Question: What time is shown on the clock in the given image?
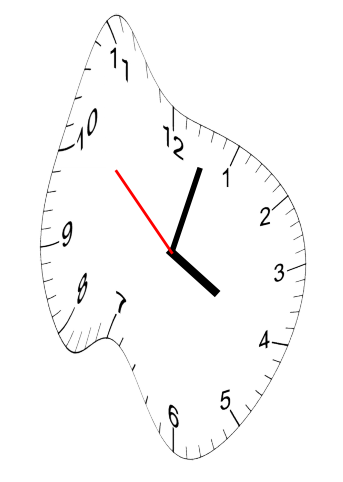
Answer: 04:02:52